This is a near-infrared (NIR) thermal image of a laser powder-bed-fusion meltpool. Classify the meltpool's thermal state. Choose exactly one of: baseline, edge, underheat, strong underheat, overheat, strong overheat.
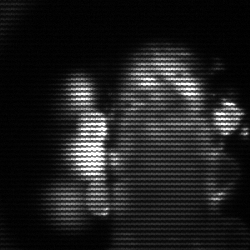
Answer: strong underheat